Question: I run this query below and check the result in returns 144 records, but when I run the query with browser it returns nothing. I know the results must be same in any case this api converts the query like that anyway but results are different and cant understand reason
'''
$elasticSearch = new Elasticsearch\Client(['hosts' => ['localhost:9200']]);
$params = array();
$json = '{
"query" : {
"match" : {
"logdata" : "_client_"
}
}
}';
$params['body'] = $json;
$params['index'] = 'accesslog_index';
$params['size'] = 400;
$query = $elasticSearch->search($params);
'''

if image doesn't seem:
the url in browser: <URL>:&size=100
and result:
'''
{
"took" : 3,
"timed_out" : false,
"_shards" : {
"total" : 5,
"successful" : 5,
"failed" : 0
},
"hits" : {
"total" : 72,
"max_score" : 1.0,
"hits" : [ {
"_index" : "accesslog_index",
"_type" : "acceslogs_june",
"_id" : "AU6R267Wy2aRfwCng6-y",
'''
...
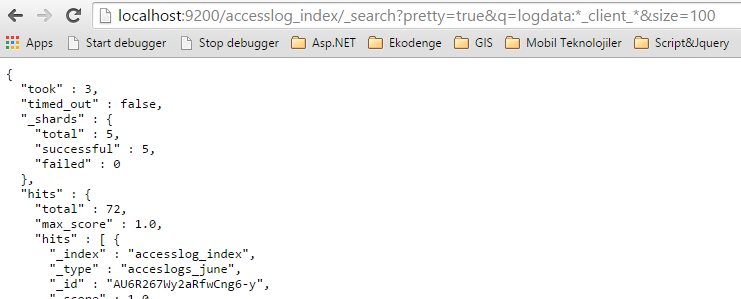
Answer: The main reason for this is because the two queries are not equivalent.
In the query DSL, the equivalent query for 'http://localhost:9200/accesslog_index/_search?q=logdata:*_client_*' is not a 'match' query but a 'query_string' query, like this:
'''
{
"query": {
"query_string" : {
"default_field" : "logdata",
"query" : "*_client_*"
}
}
}
'''
From the <URL>:
> The query string "mini-language" is used by the Query String Query and
by the q query string parameter in the search API.